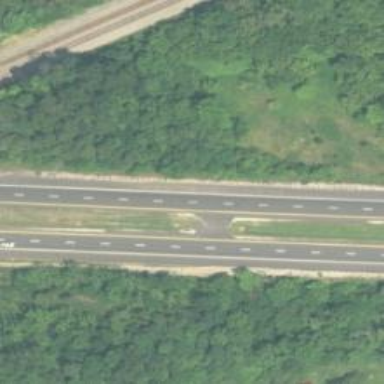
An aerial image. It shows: View of motorway.